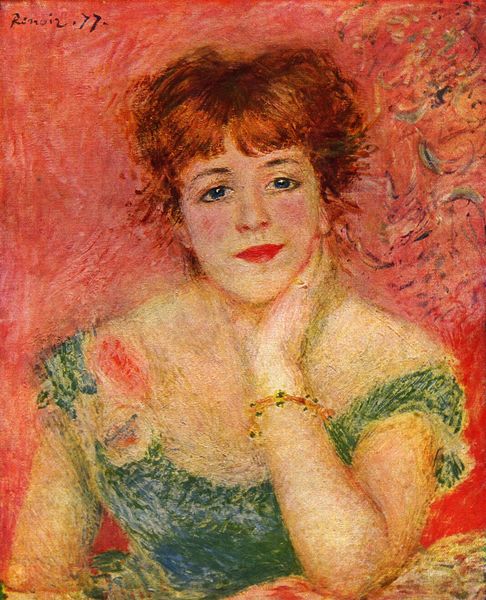
Titel: Porträt der Jeanne Samary
Künstler: Pierre Auguste Renoir
Standort: Moskva
Institution: The Pushkin State Museum of Fine Arts
Schlagwörter: blau, blätter, dunkel, hand, haut, schatten, weiß, gelb, grün, impressionismus, mädchen, sitzen, auguste renoir, ausschnitt, blume, blumen, braun, brust, bunt, busen, decolte, degas, elegant, frankreich, frau, frisur, grau, haar, hell, hintergrund, jahrhundertwende, kleid, licht, mund, nase, orange, pastell, renoir, schmuck, schwarz, stützen, tisch, blick, blüte, dame, rose, rosen, rot, malerei, muster, jung, wand, arm, arme, augen, band, bluse, federn, gesicht, mensch, ärmel, bild, bildnis, hände, portrait, porträt, signatur, öl, pastos, auge, gold, haare, halbfigur, pose, sitzend, lichtpunkte, prostituierte, tänzerin, blaue augen, brosche, brustbild, dekolletee, dekoltee, en face, frontal, hübsch, kinn, lippe, lippen, madame, rosa, rouge, scheitel, schminke, schulter, schultern, schön, fliegen, lächeln, taille, farbig, sommer, wangen, modell, farben, fläche, kette, modern, französisch, duktus, weib, brauen, büste, glanz, pupillen, floral, nachdenklich, rüschen, verträumt, augenbraue, ellenbogen, aufstützen, nachdenken, kurze haare, lippenstift, ring, dekolleté, geschminkt, lider, striche, abendkleid, unscharf, pink, ellebogen, dirne, rothaarig, denken, wirbel, auguste, pinselduktus, sommerkleid, nasenlöcher, armband, armreif, rote haare, frontalansicht, zahl, ziffer, verliebt, romantisch, aufgestützt, stützend, blauäugig, rötlich, weibchen, ansehen, grünes kleid, sexy, träger, aufnahme, auflehnen, handschrift, blättern, rote lippen, kledi, asymmetrisch, farbenfroh, rotes haar, august renoir, zufrieden, kurzärmlig, hure, portarit, elle, roter mund, dunkle augen, kopfstütze, frankeich, tiefgründig, armring, luftwirbel, frankfreich, van goh, leichtes mädchen, 19. jahrhundert, l, 1877, hermine, enweib